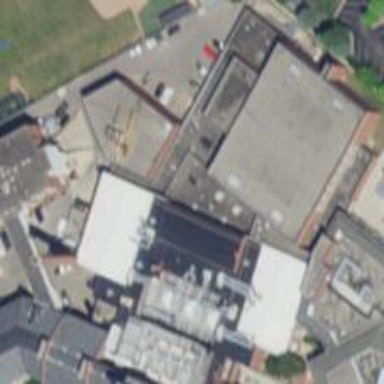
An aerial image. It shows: School building.